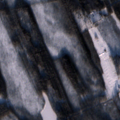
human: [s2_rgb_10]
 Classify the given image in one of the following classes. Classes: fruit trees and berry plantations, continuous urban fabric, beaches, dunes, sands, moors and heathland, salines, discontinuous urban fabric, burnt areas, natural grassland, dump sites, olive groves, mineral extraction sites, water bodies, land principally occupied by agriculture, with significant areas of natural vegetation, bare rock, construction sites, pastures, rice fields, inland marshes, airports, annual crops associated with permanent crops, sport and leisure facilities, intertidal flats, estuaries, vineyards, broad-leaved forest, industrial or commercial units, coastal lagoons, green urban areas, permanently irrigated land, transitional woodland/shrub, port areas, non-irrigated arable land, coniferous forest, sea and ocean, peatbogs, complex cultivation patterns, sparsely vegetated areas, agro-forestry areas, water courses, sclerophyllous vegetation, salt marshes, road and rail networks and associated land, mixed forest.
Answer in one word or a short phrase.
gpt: land principally occupied by agriculture, with significant areas of natural vegetation, coniferous forest, mixed forest, transitional woodland/shrub